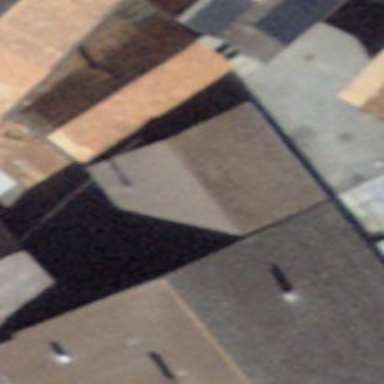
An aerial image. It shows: Garage.